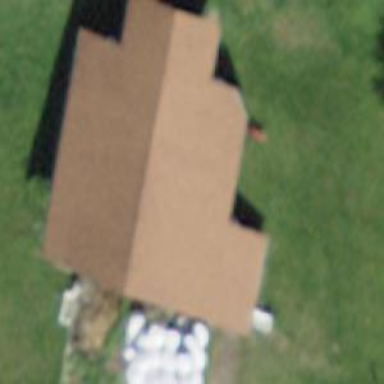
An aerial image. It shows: Rural barn.